Field crop: maize
Growth stage: 1
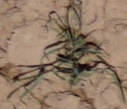
Species: lolium